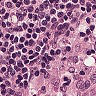
Metastatic tissue present: no